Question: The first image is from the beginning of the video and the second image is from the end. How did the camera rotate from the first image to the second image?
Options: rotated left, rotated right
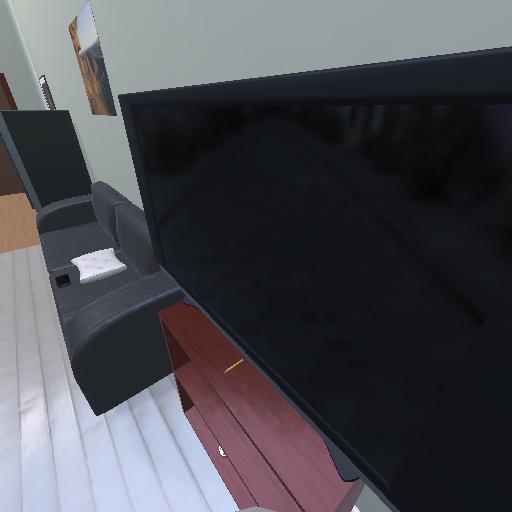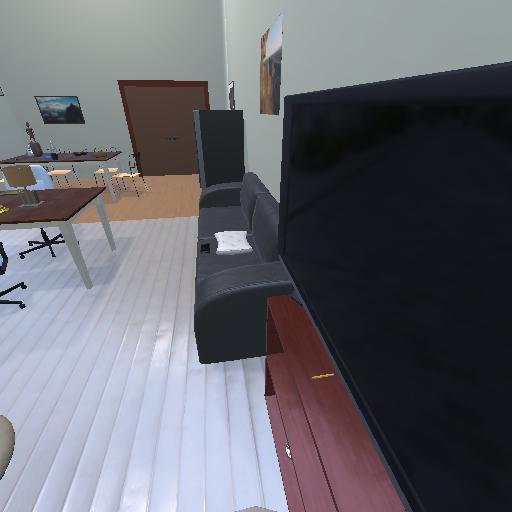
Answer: rotated left